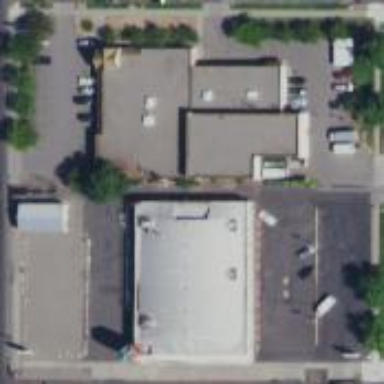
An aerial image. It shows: Retail area.